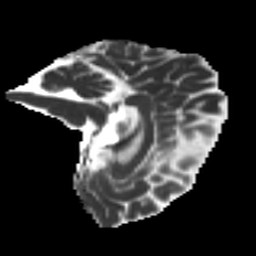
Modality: MD
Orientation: sagittal
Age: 34
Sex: female
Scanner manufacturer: ge
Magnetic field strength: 3 T
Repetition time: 7.8 s
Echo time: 0.0606 s